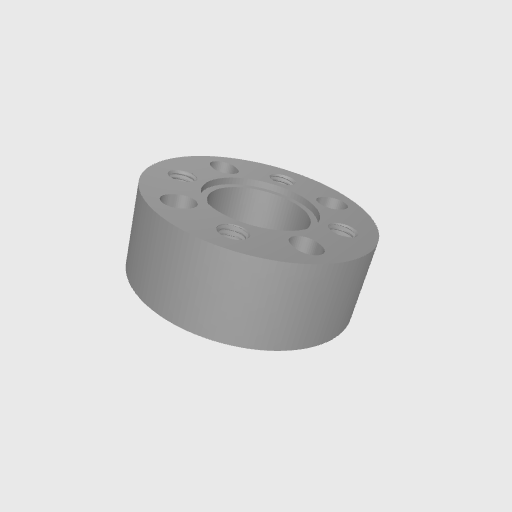
Part: PatternSpacer12